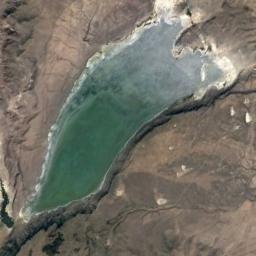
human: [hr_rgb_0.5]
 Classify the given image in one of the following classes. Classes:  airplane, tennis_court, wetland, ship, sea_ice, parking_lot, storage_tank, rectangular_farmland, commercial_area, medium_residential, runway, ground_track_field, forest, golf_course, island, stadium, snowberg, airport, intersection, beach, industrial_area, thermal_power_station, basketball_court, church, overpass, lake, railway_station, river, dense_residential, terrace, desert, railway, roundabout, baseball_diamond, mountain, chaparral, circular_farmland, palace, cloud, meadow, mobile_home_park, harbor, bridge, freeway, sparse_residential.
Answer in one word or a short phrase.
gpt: lake